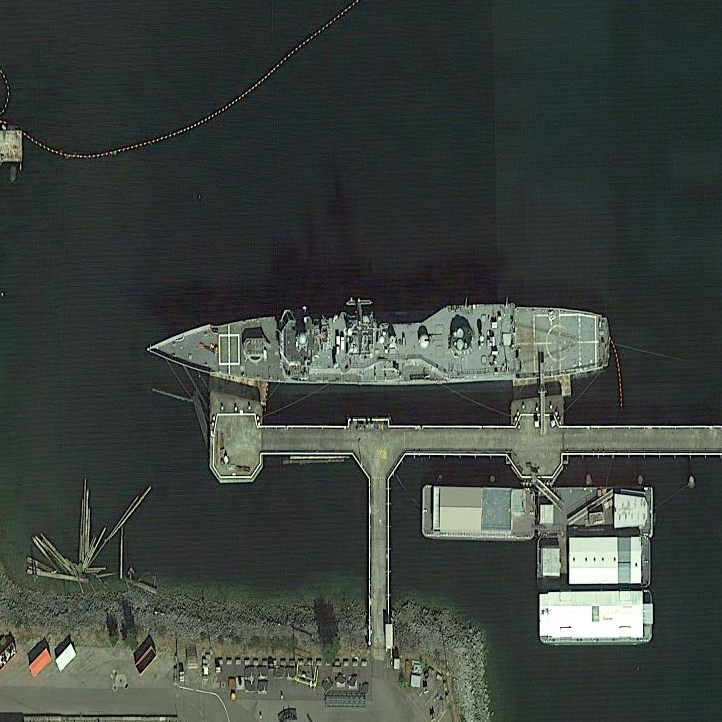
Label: Ticonderoga-class_cruiser